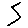
Label: zigzag